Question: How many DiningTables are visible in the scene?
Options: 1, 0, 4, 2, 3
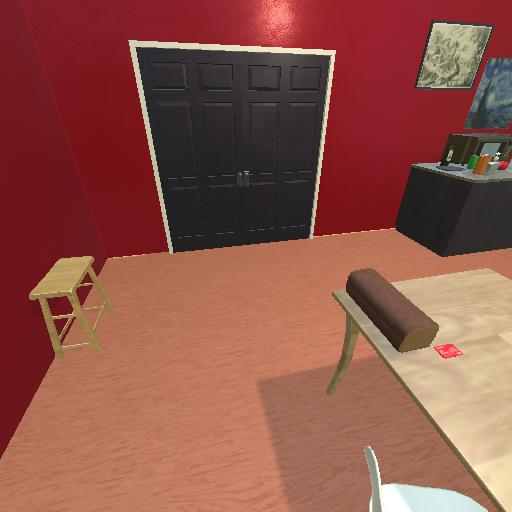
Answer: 1